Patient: sex M, age 48
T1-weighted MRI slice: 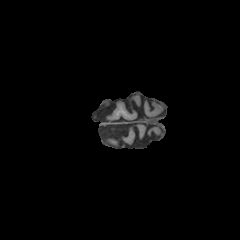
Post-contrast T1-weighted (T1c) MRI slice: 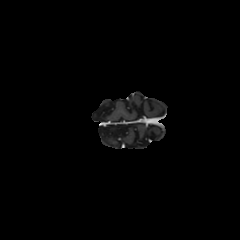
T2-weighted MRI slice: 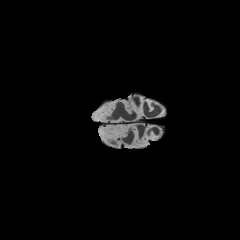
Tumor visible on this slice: no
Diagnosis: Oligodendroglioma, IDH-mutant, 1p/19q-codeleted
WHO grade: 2